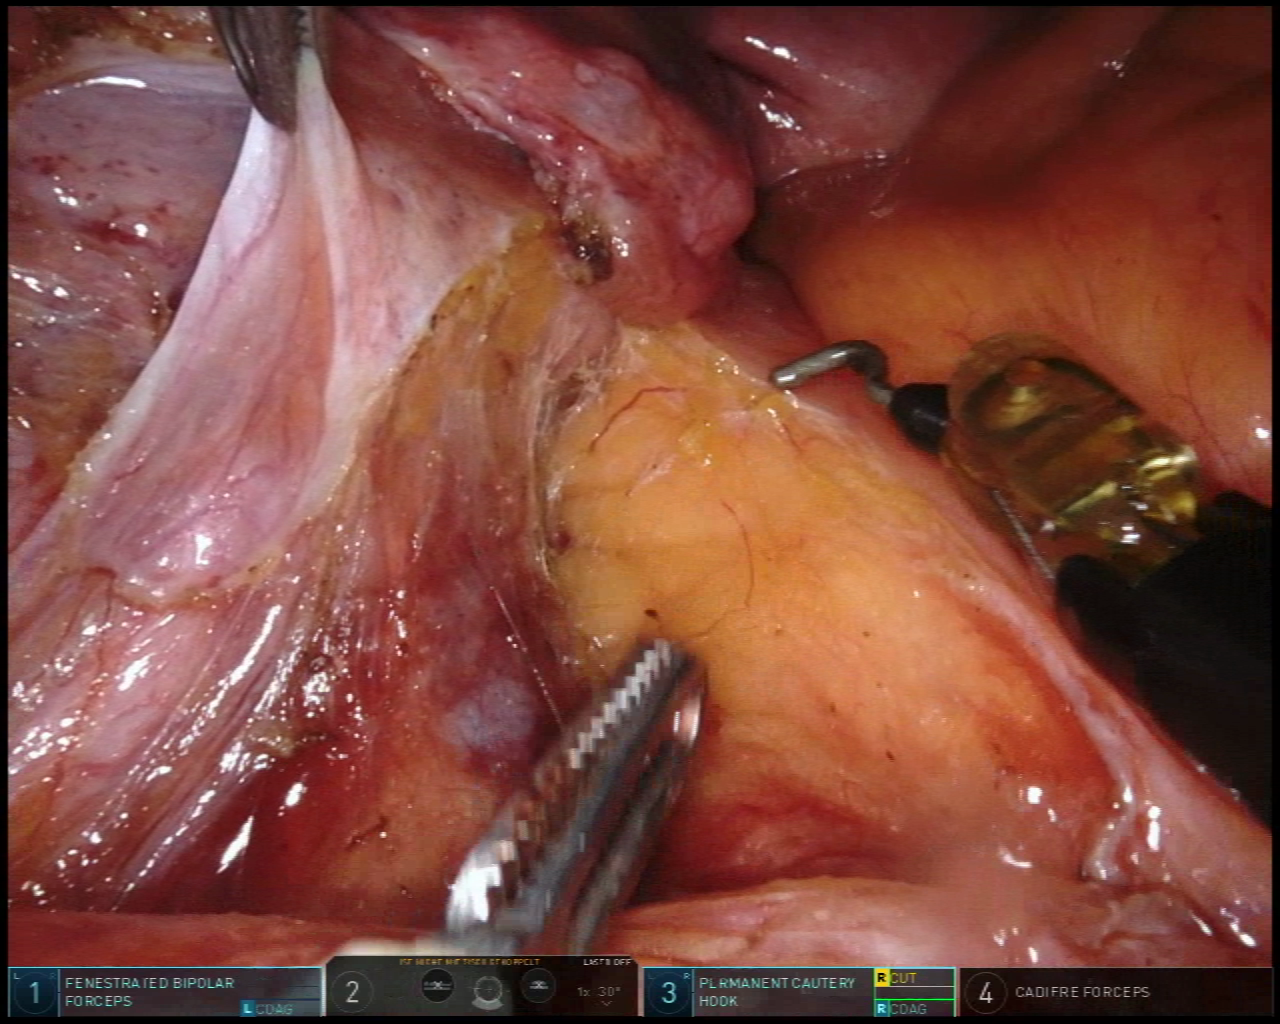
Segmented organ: ureter
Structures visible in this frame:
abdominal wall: no
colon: no
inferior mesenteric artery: no
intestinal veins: no
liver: no
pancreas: no
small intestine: no
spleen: no
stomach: no
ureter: yes
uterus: yes
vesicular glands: no